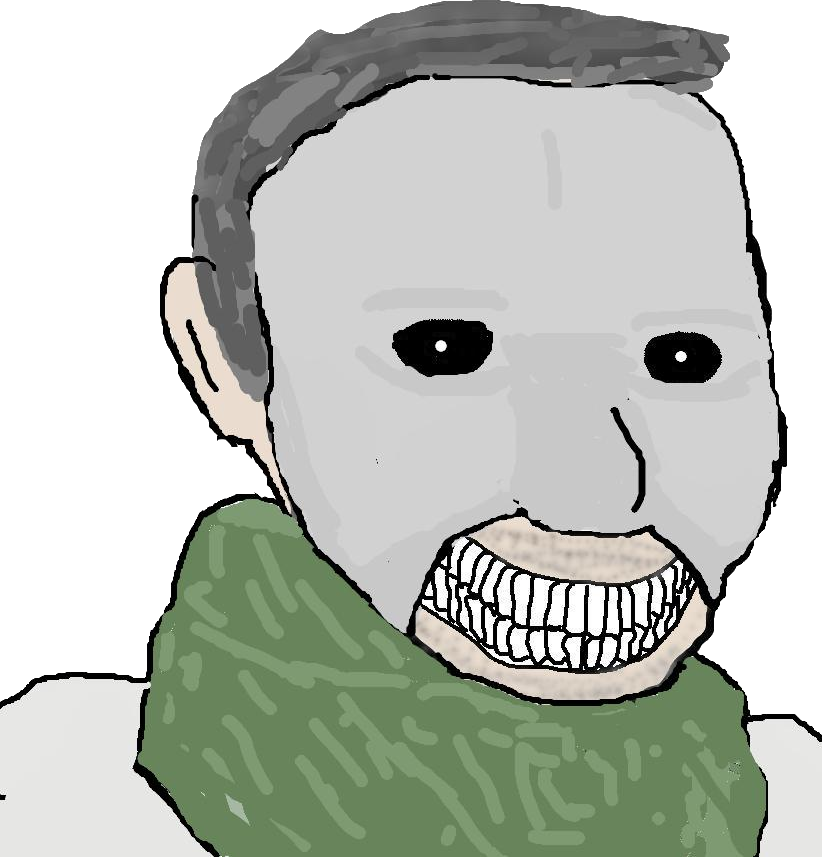
Label: 5_Oomer